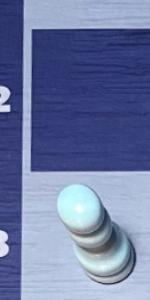
Label: Pawn_White